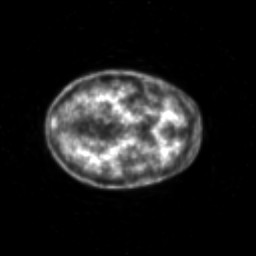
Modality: PET
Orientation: axial
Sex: female
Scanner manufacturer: siemens